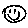
Label: smiley face